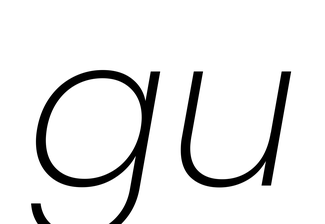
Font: Poppins-ExtraLightItalic